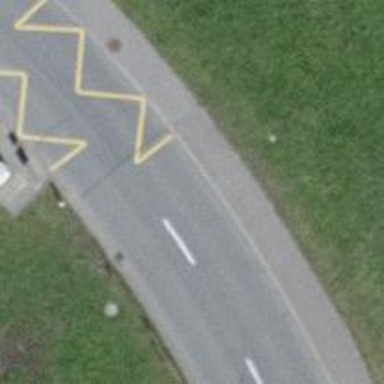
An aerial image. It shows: Unclassified road with asphalt surface.